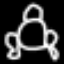
Label: frog